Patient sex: M
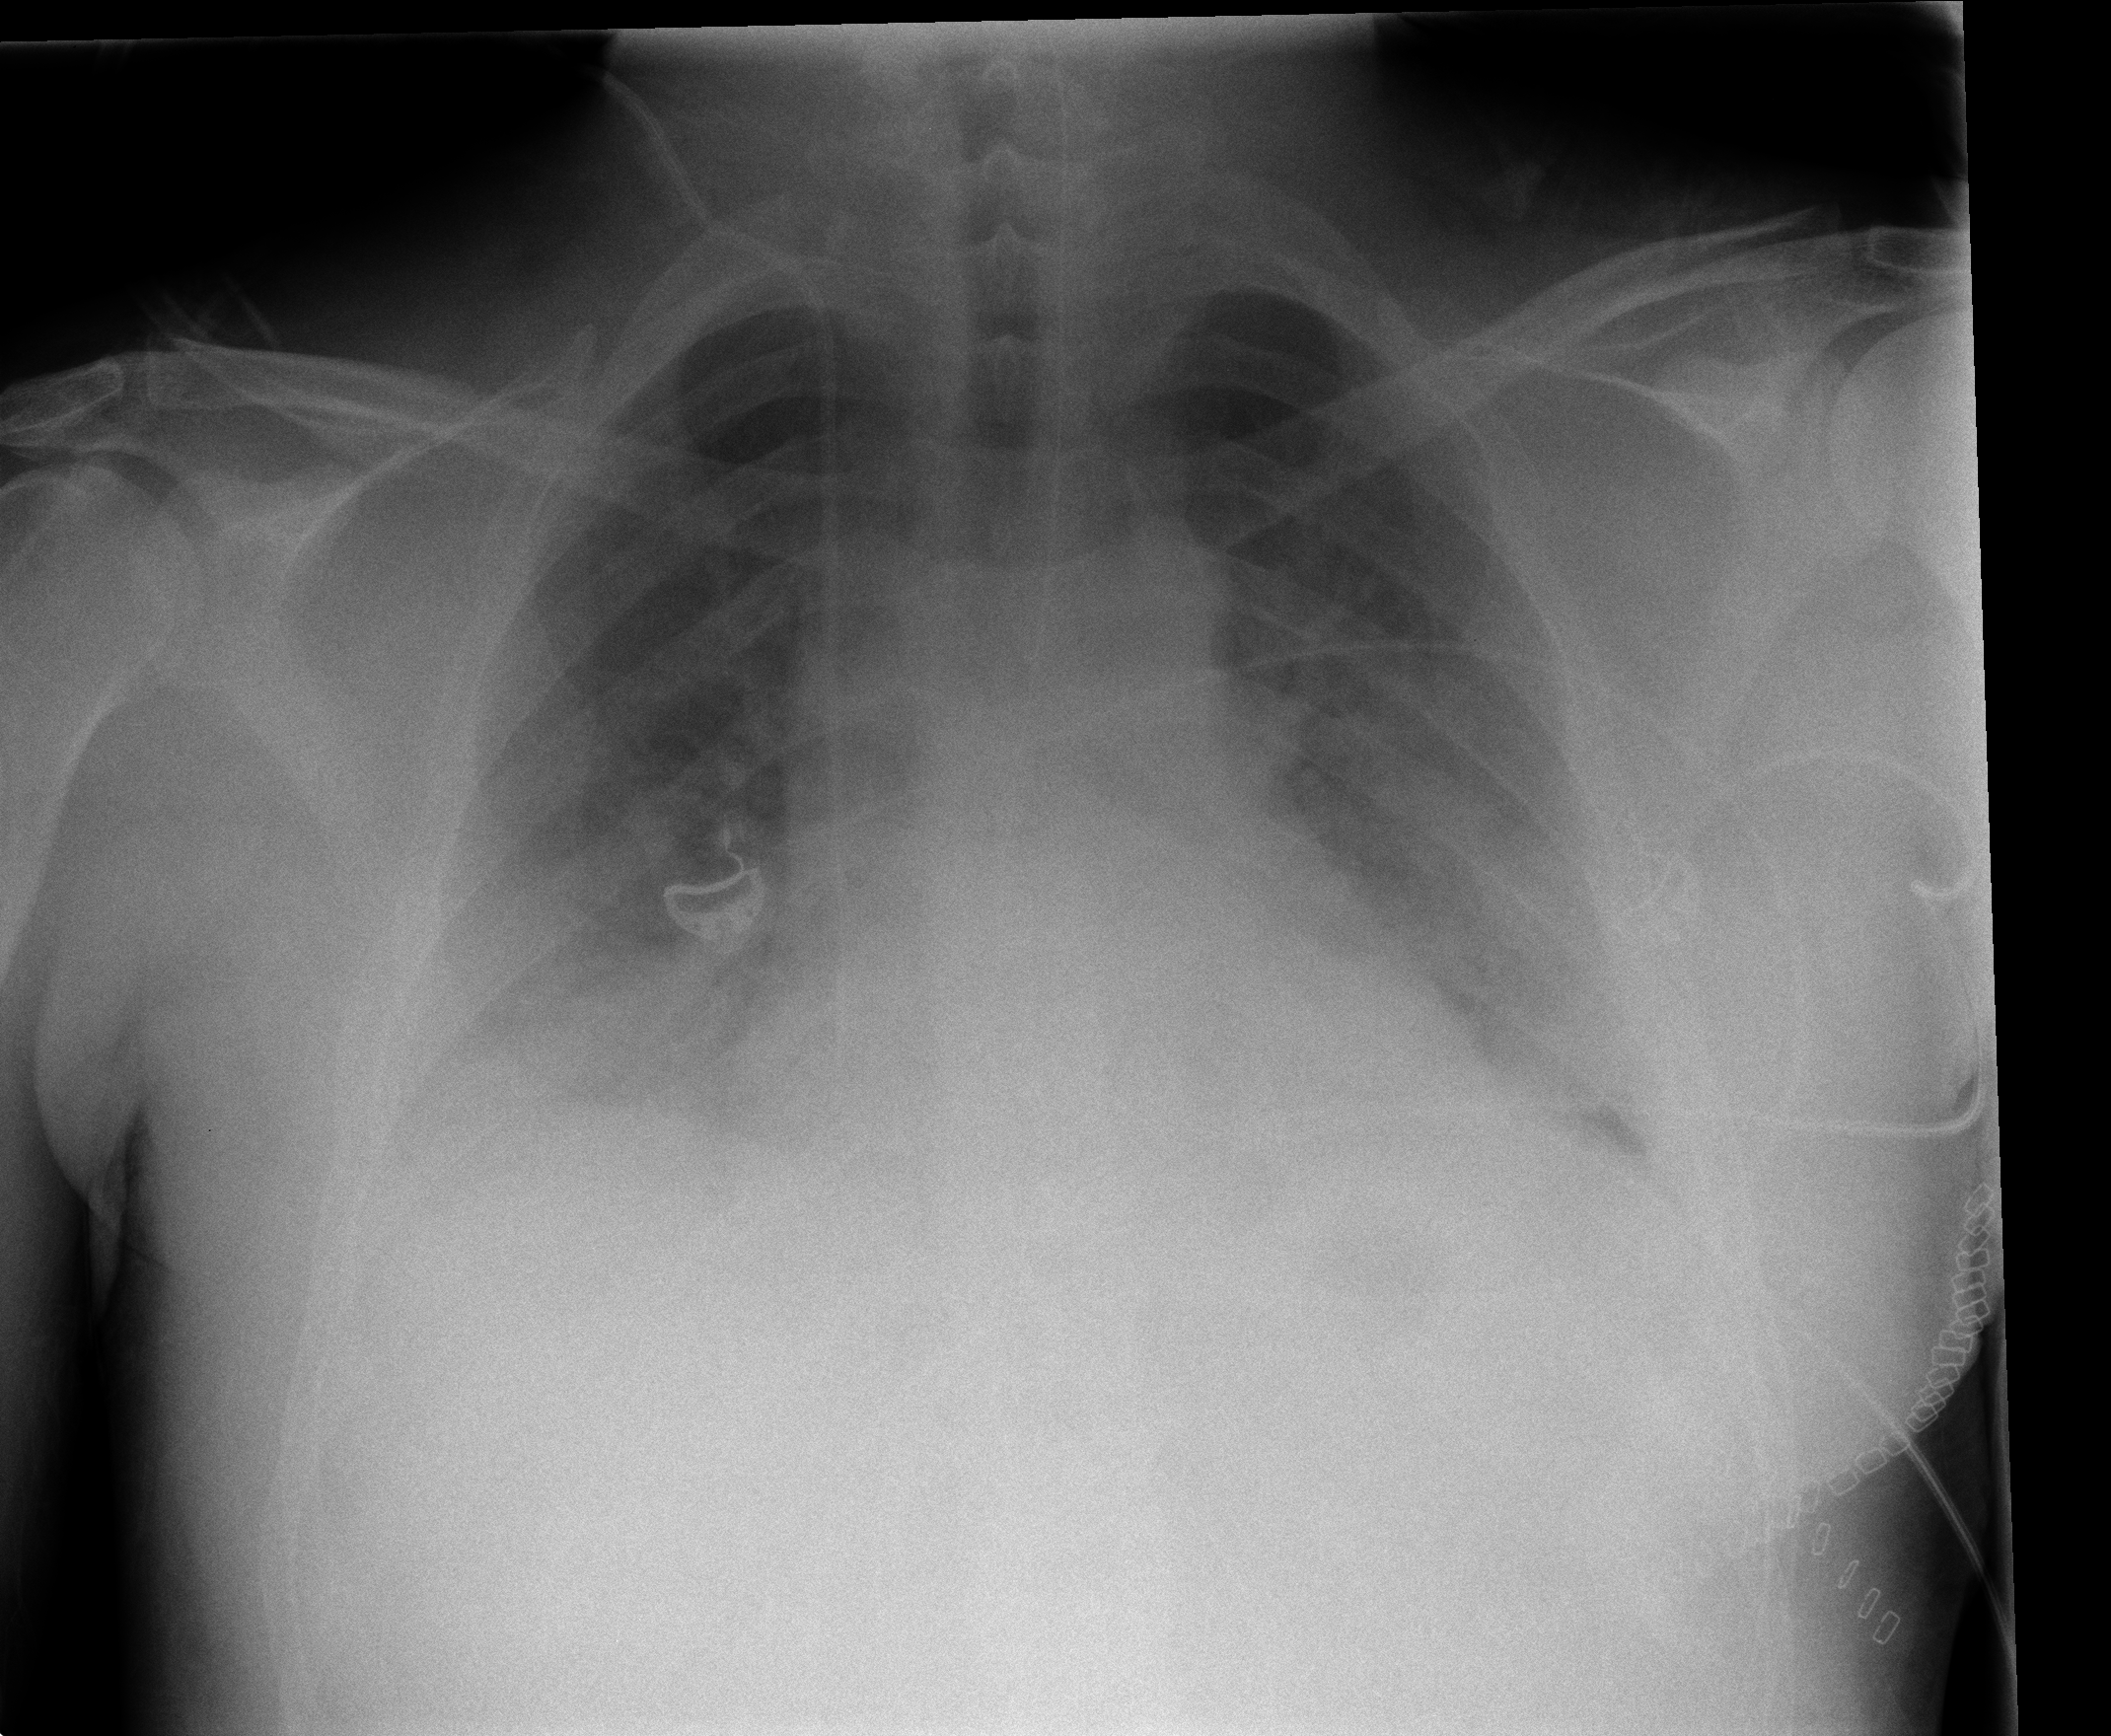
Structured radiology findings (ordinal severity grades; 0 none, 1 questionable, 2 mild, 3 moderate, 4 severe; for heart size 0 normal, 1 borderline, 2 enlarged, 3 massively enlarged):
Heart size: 2
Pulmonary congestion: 2
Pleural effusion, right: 3
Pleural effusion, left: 3
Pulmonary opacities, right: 0
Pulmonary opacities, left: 0
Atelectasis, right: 2
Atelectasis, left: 2